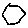
Label: hexagon